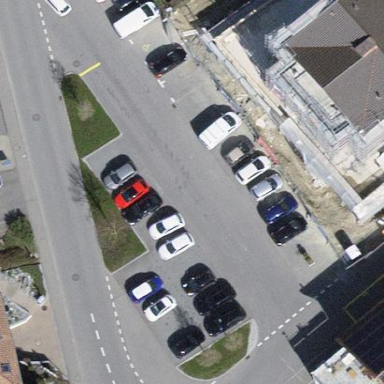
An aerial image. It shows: Parking area near historic monument.